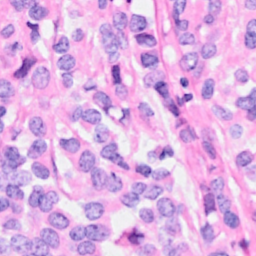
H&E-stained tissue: Breast